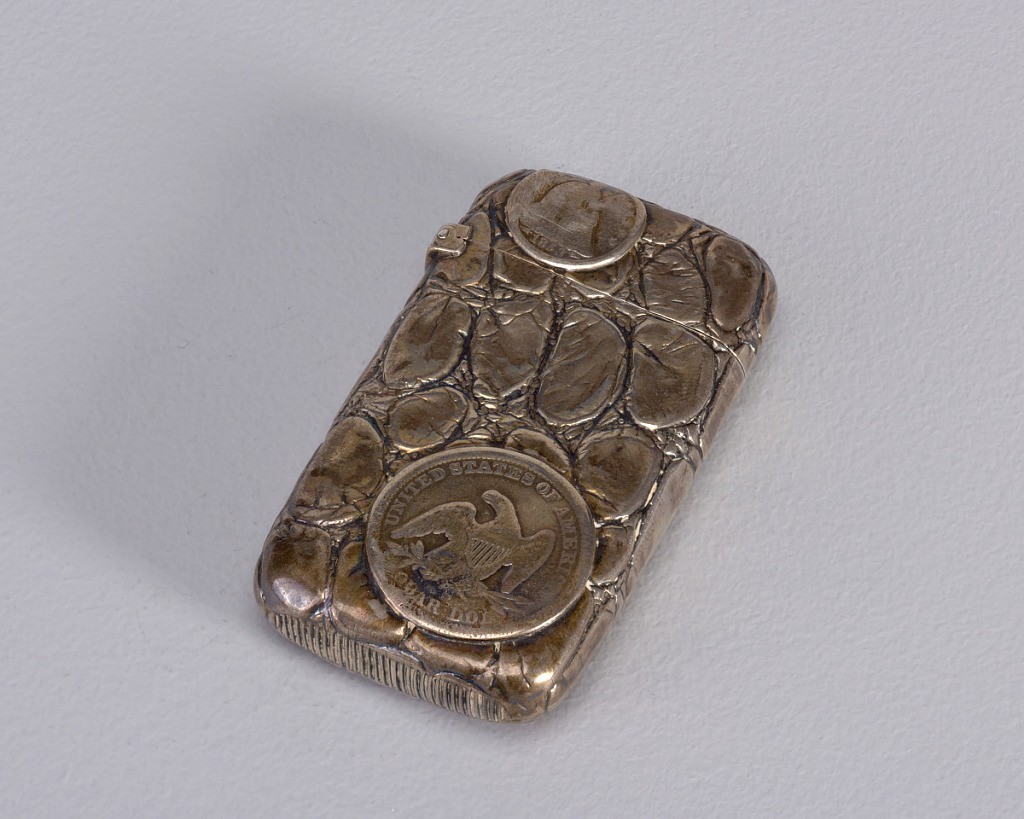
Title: Coins on Simulated Alligator Skin
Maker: Gorham Manufacturing Company, Providence, Rhode Island, USA, founded 1818
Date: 1888
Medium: Silver
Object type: Matchsafe
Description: Oblong, rounded corners and sides, featuring an overall ground of simulated alligator skin, on top of which are superimposed silver coins; front features quarter dollar coin on lower right, with American eagle, inscribed United States of America, smaller coin on lid at upper left with worn image of a seated Lady Liberty, dated 1853 below; reverse features larger coin on lower right with image of a seated Lady Liberty, dated 1877 below, small dime on lid at upper left. Lid hinged on side. Striker on bottom